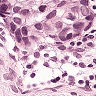
Metastatic tissue present: yes